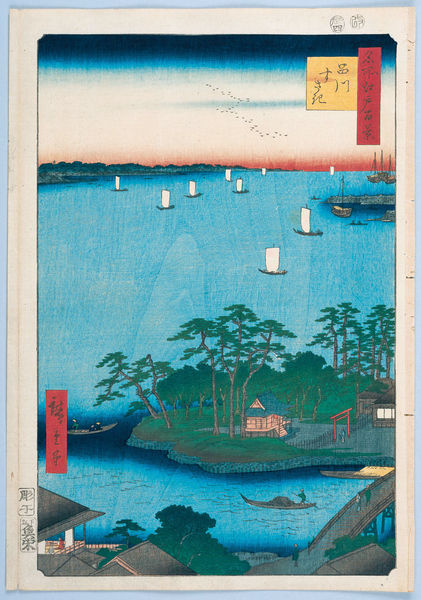
Titel: 100 berühmte Ansichten von Edo
Künstler: Utagawa Hiroshige
Schlagwörter: baum, blau, gemälde, himmel, mann, meer, wasser, weiß, wolken, bäume, fluss, grün, landschaft, menschen, see, bunt, holz, licht, männer, straße, zeichnung, ölbild, haus, hochformat, malerei, öl, horizont, häuser, vögel, brücke, insel, verbindung, boot, boote, terrasse, holzschnitt, japan, küste, schiff, schiffe, schrift, segel, papier, schiffer, sonnenuntergang, hafen, steg, japanisch, schriftzeichen, abendrot, tor, bucht, segelboote, fotografie, buch, kanu, asien, druck, holzdruck, asiatisch, stelzen, chinesisch, china, kiefer, kiefern, baüme, stange, segelbot, farbholzschnitt, station, mehr, halbinsel, staken, holzmaserung, bot, stationen, kyoto, tokyo, river, 58, hokusai, chine, chiner, handelsstraße, terrarse, gholzschnitt, ribver